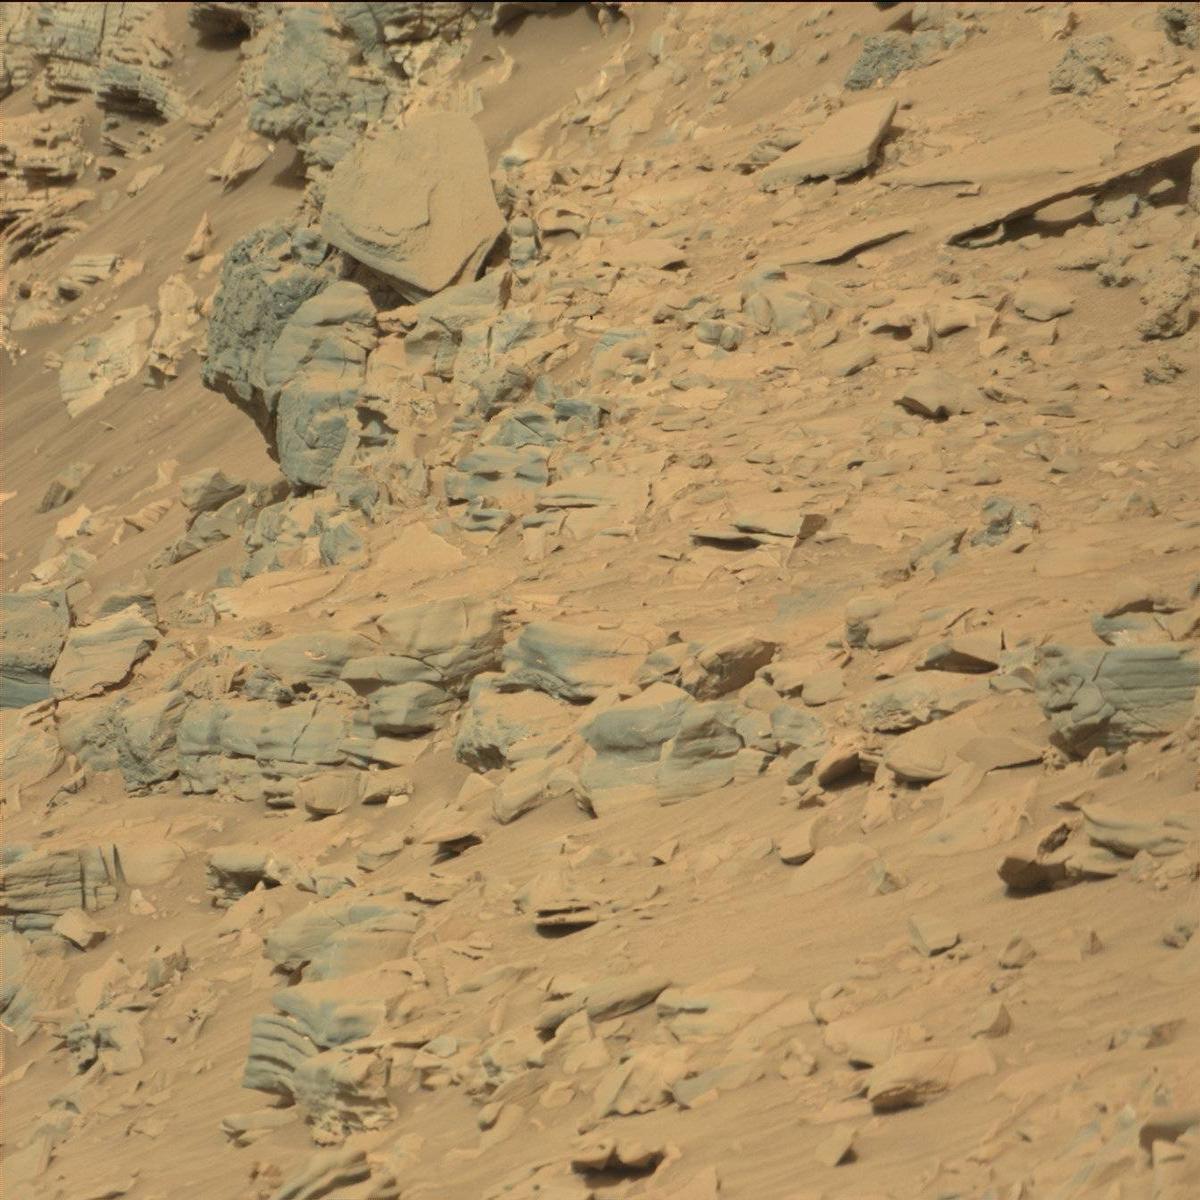
Terrain classes present: Bedrock, Sand / Soil